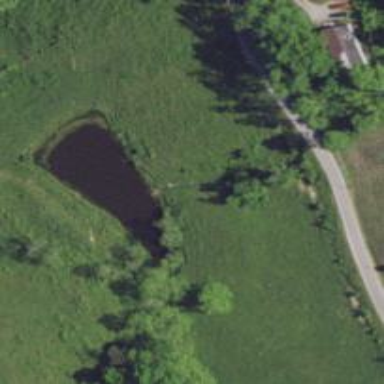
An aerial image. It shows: Pond with natural water.